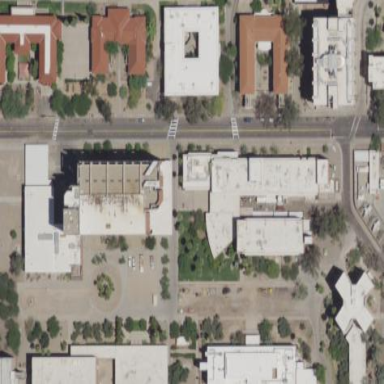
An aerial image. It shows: University building.